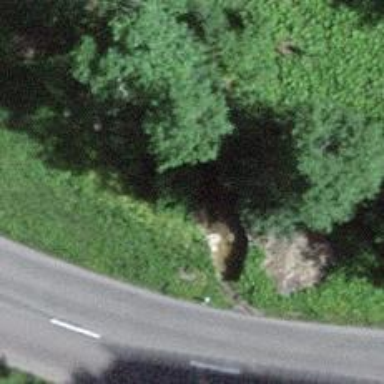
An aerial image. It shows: Culvert tunnel.